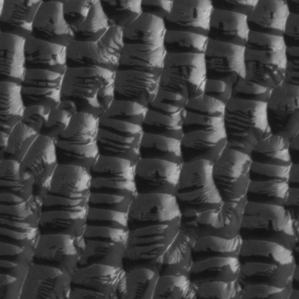
Label: frost